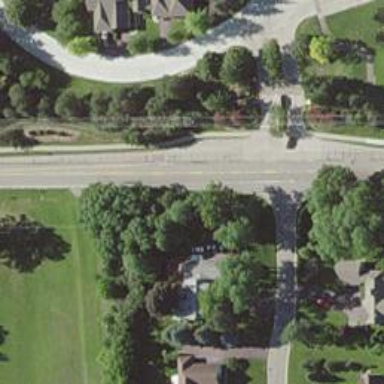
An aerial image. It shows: Secondary road with asphalt surface.